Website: bh-photo
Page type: billing-address
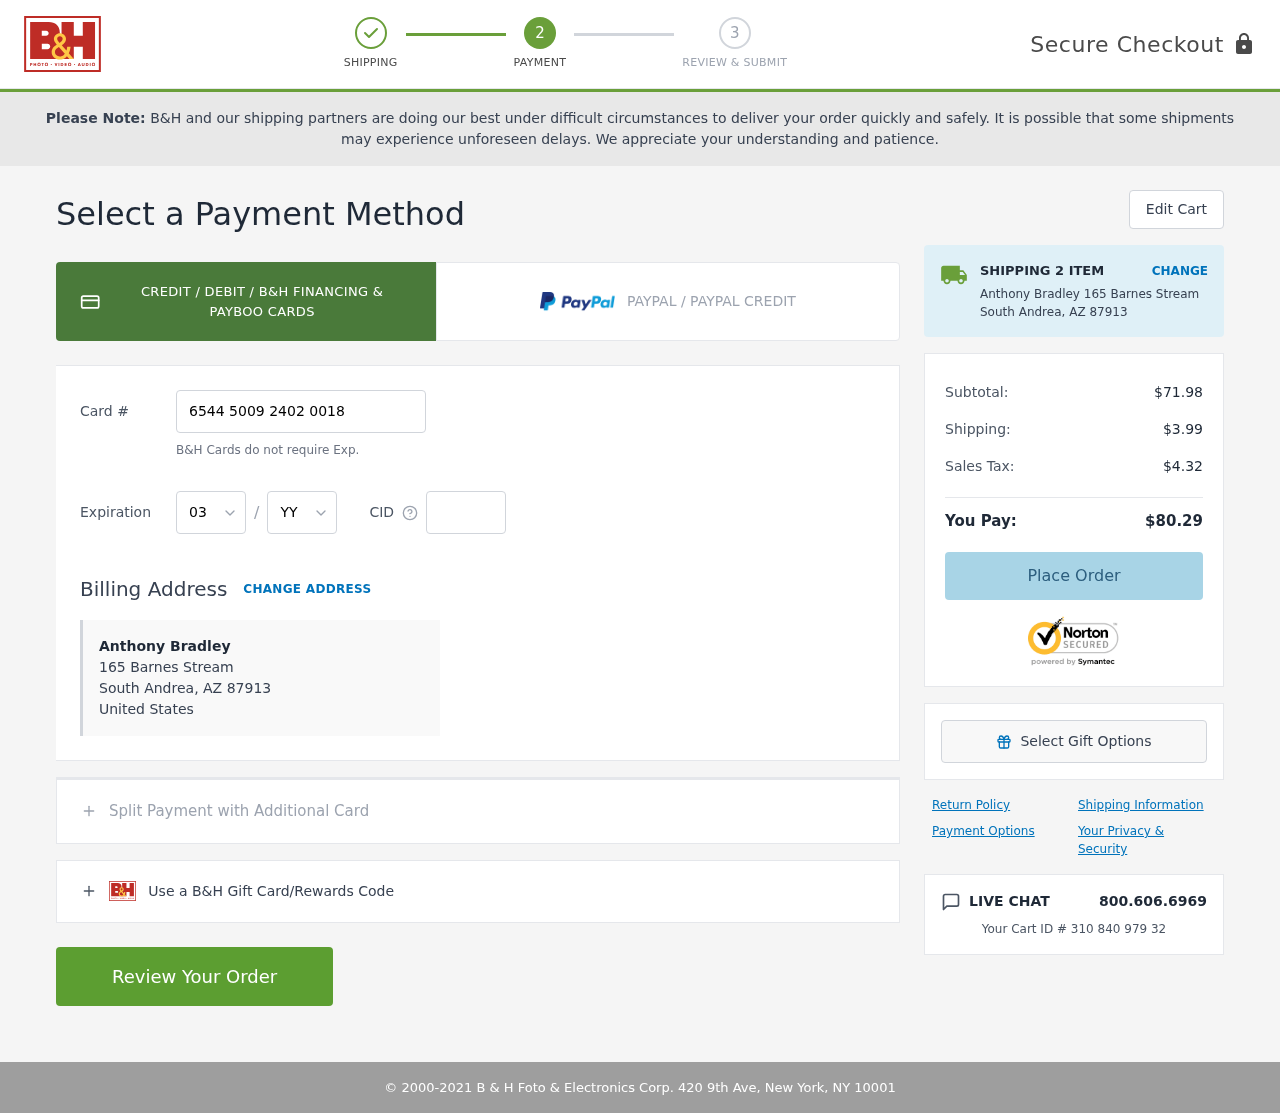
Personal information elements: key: PII_CARD_CVV
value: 304
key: PII_CARD_EXPIRY_MONTH
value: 03
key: PII_CARD_EXPIRY_YEAR
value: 27
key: PII_CARD_NUMBER
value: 6544 5009 2402 0018
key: PII_CITY
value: South Andrea
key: PII_COUNTRY
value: United States
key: PII_FULLNAME
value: Anthony Bradley
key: PII_POSTCODE
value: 87913
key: PII_STATE_ABBR
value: AZ
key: PII_STREET
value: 165 Barnes Stream
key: PII_FULLNAME2
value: Anthony Bradley
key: PII_CITY_STATE
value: South Andrea, AZ
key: PII_POSTCODE_FULL
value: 87913
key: PII_POSTCODE_NUMERIC
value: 87913
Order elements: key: ORDER_NUM_ITEMS
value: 2
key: ORDER_SUBTOTAL
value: $71.98
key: ORDER_SHIPPING_COST
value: $3.99
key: ORDER_TAX
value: $4.32
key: ORDER_TOTAL
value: $80.29
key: ORDER_ID
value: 310 840 979 32